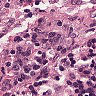
Metastatic tissue present: no